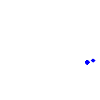
Particle: kaon